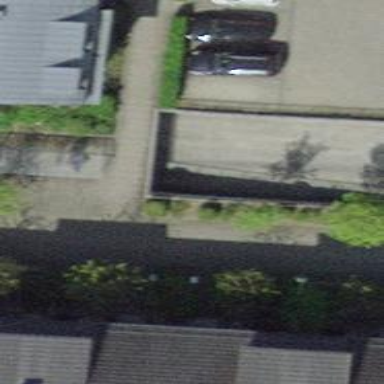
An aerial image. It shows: Parking entrance.